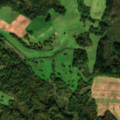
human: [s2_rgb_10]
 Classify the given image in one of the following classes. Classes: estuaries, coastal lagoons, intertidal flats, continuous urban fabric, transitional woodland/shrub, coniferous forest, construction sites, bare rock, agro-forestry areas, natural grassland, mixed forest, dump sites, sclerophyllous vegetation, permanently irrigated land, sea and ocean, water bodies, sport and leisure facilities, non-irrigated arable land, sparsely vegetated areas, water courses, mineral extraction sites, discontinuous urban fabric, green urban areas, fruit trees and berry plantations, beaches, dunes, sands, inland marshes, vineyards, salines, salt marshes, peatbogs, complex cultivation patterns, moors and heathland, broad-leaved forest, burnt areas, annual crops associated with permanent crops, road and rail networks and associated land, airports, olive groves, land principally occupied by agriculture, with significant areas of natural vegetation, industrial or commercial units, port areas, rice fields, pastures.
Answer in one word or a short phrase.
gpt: non-irrigated arable land, pastures, land principally occupied by agriculture, with significant areas of natural vegetation, broad-leaved forest, mixed forest